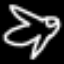
Label: airplane